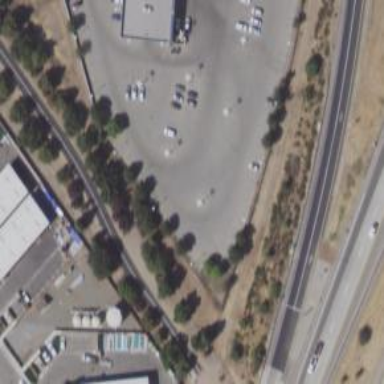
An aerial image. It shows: Commercial area with car shop. It is parking/sales lot for used cars.